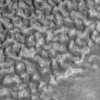
Label: not_dusty